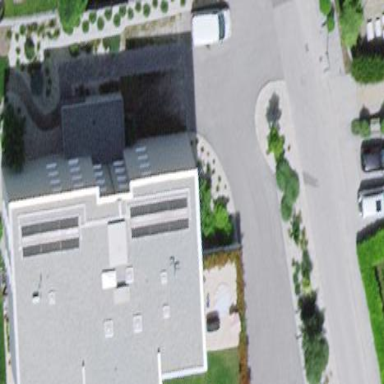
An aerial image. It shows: Image showing building with apartments.